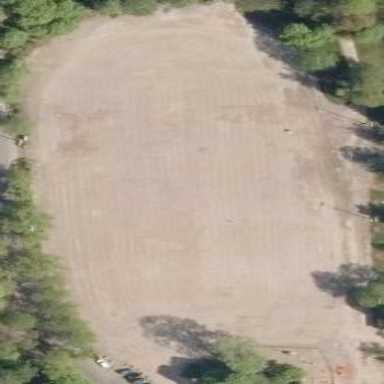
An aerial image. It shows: Multi-sport pitch with unpaved surface.